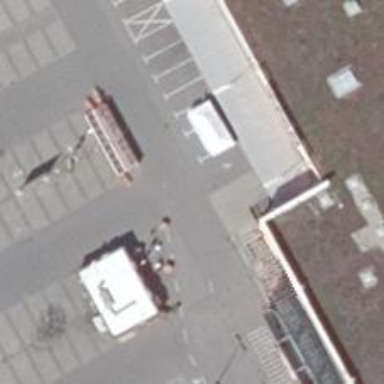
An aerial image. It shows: View of roof of building.